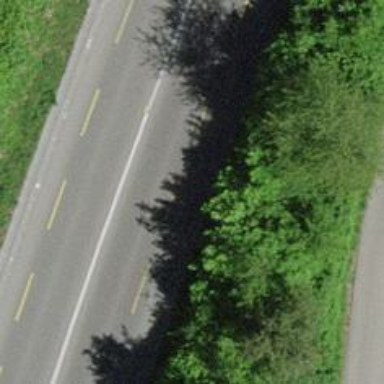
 featuring lane for cyclists on both sides."